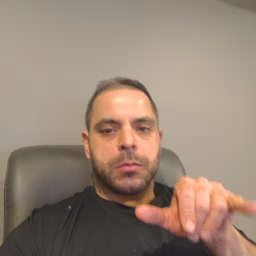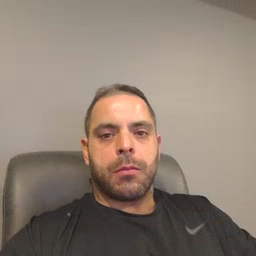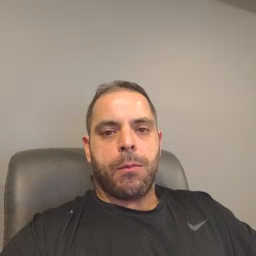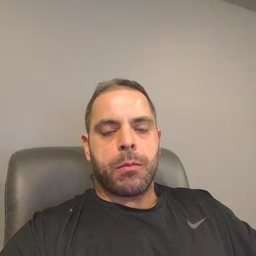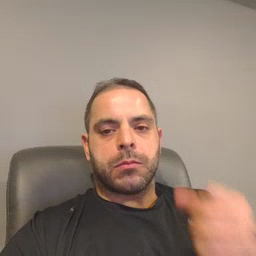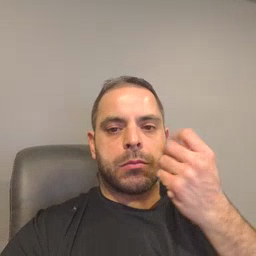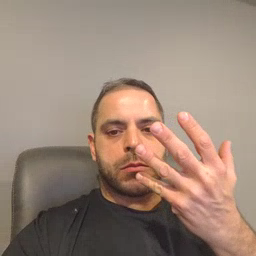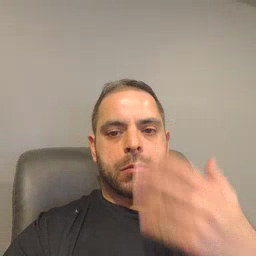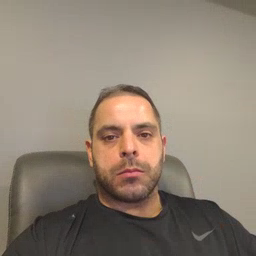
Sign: many